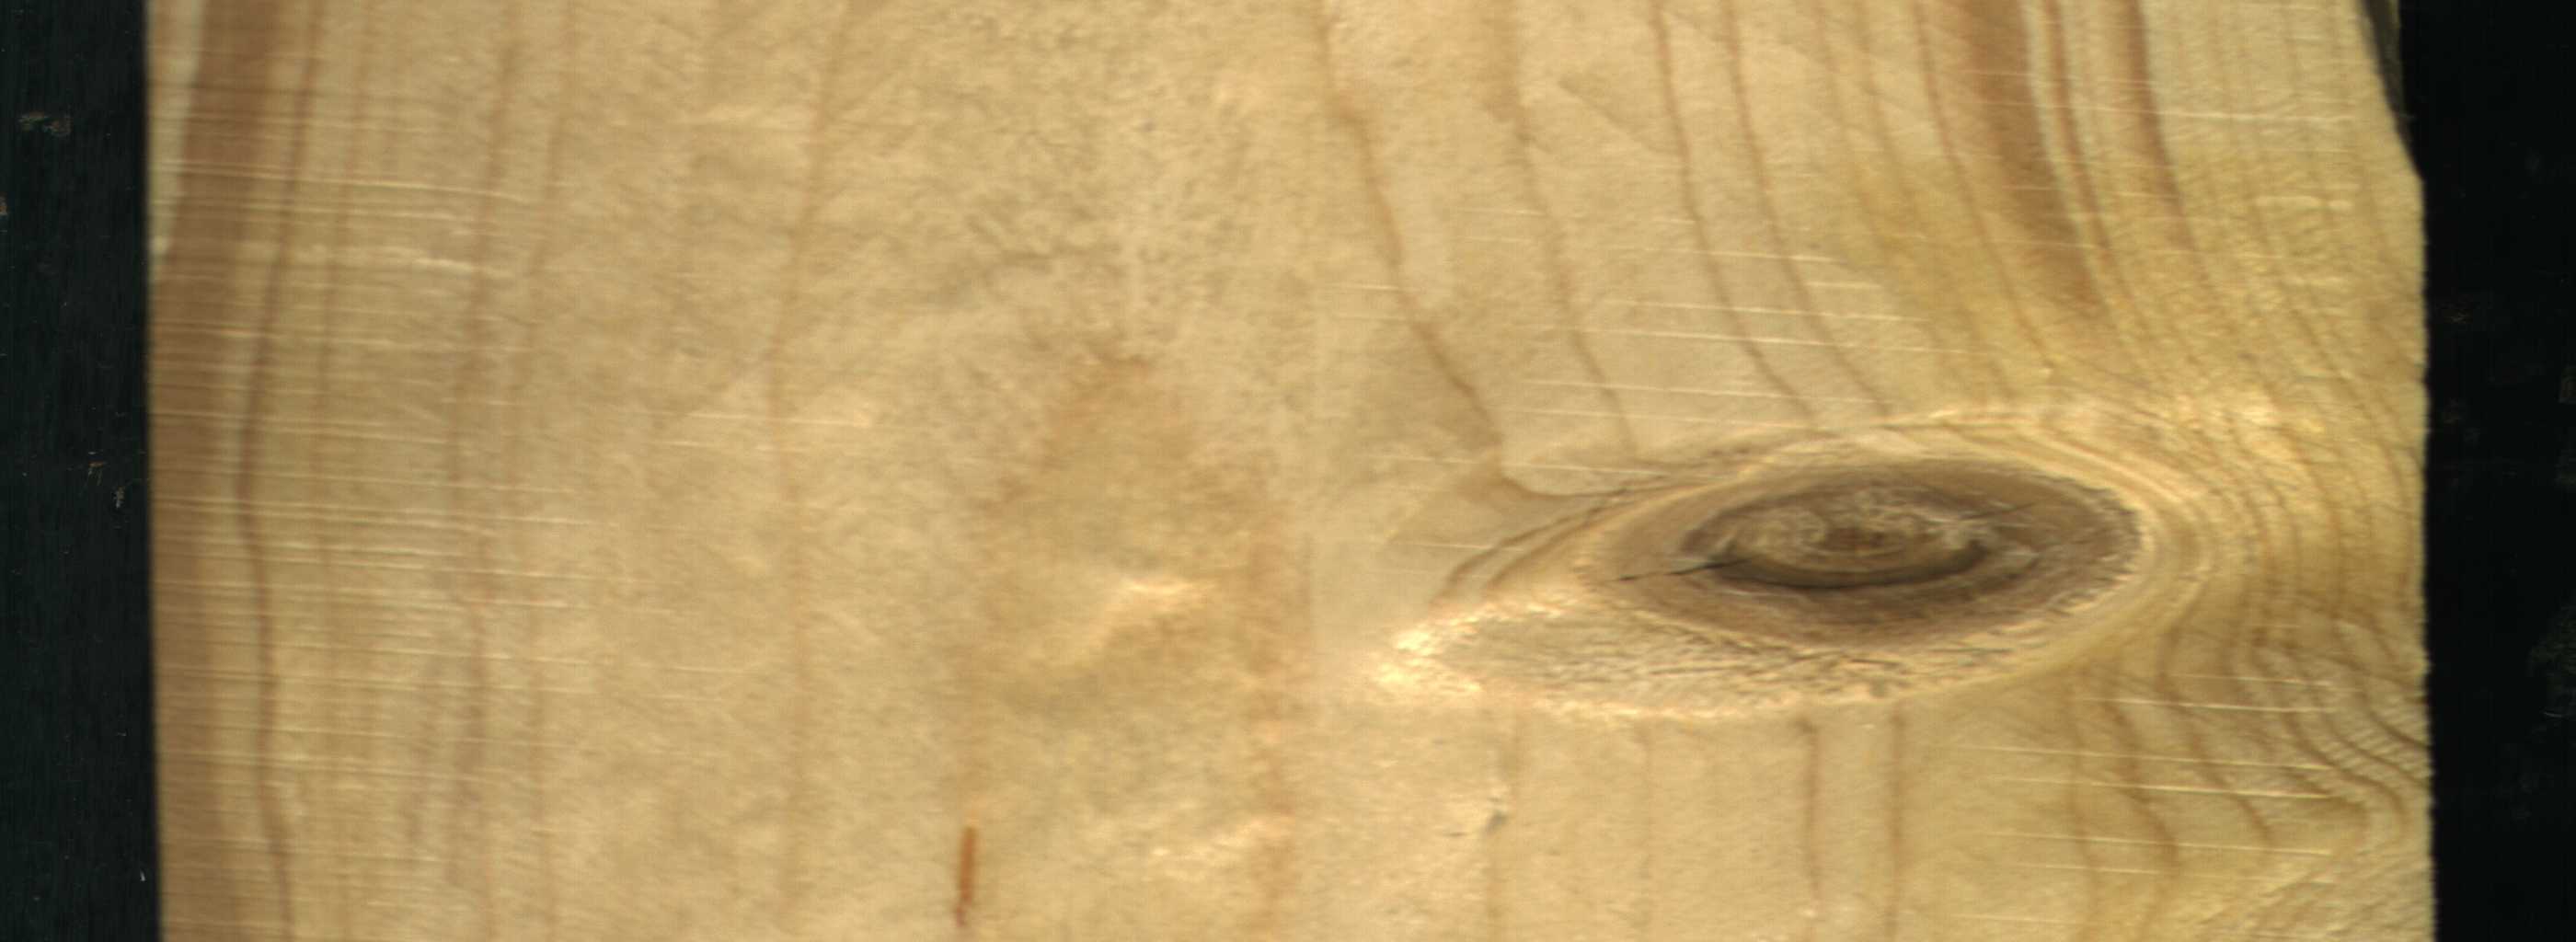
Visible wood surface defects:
resin
Quartzity
Live_Knot